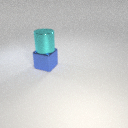
large blue metal cube below large cyan metal cylinder